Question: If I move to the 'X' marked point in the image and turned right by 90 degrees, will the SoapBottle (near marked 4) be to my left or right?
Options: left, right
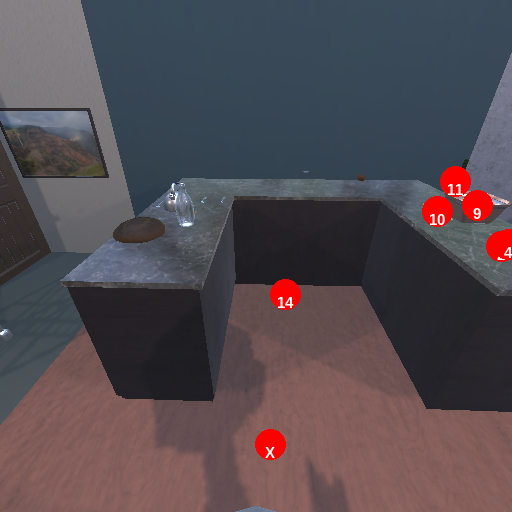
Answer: left